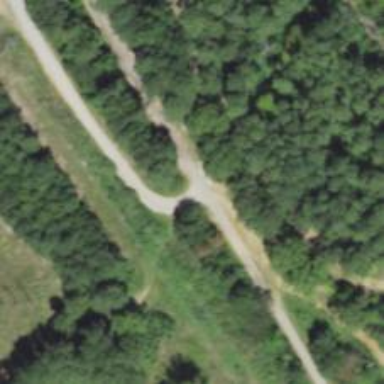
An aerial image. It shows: Asphalt cycleway running alongside abandoned railway track.